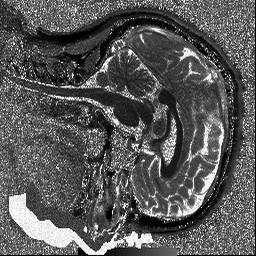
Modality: T1map
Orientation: sagittal
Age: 54
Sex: male
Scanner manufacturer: siemens
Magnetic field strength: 3 T
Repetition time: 3.13 s
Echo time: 0.00298 s